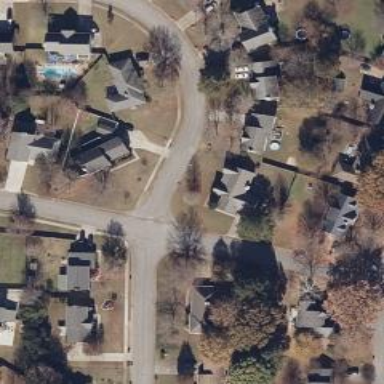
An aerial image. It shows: Residential road with sidewalk on the left side.